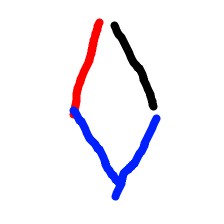
Shape: rhombus